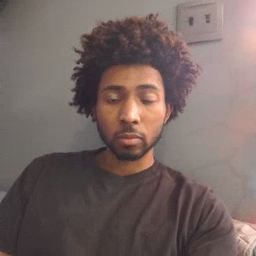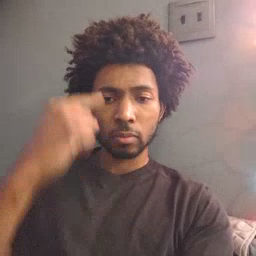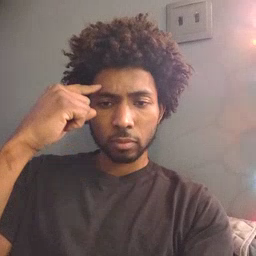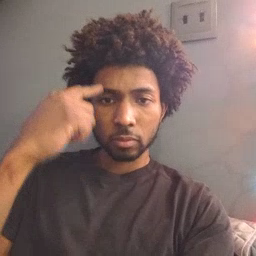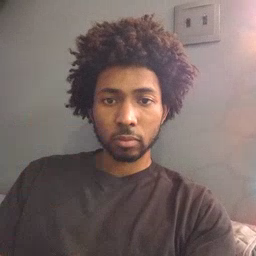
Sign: think